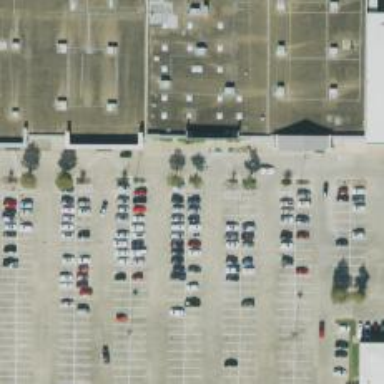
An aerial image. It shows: Parking space.